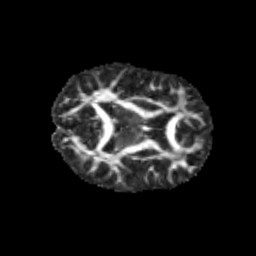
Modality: FA
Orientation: axial
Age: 12
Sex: male
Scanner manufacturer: siemens
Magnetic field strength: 3 T
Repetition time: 3.8 s
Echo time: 0.07 s